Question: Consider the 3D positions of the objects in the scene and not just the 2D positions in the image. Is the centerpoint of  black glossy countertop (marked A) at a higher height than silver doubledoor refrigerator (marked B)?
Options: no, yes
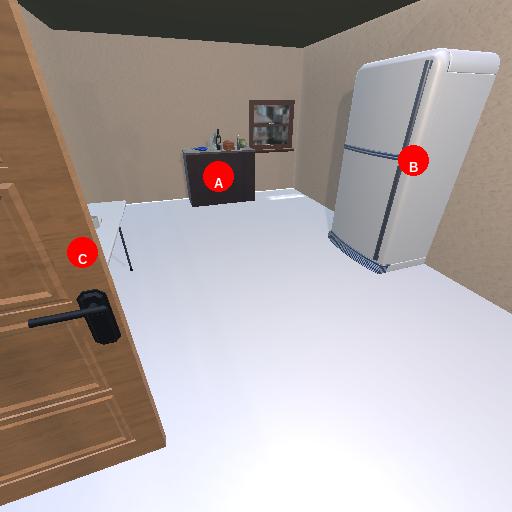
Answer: no